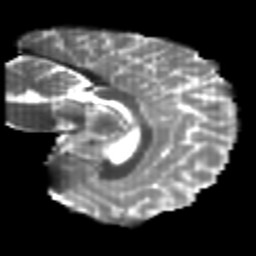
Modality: T2w
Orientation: sagittal
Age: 23
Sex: female
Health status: healthy
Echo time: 0.074 s